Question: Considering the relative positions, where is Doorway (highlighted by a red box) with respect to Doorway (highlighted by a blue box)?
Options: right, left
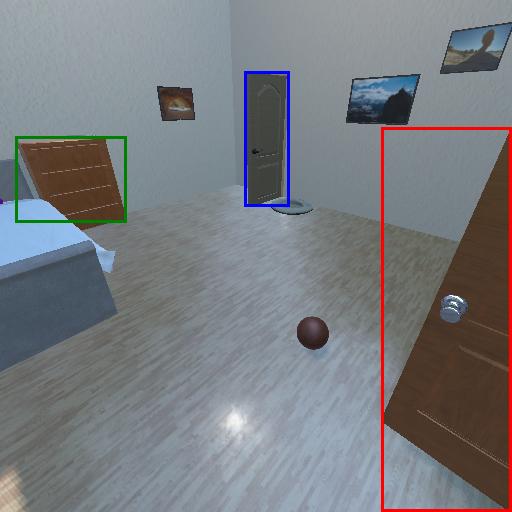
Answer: right